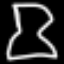
Label: hourglass